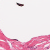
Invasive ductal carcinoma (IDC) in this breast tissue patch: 0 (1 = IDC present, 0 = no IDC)